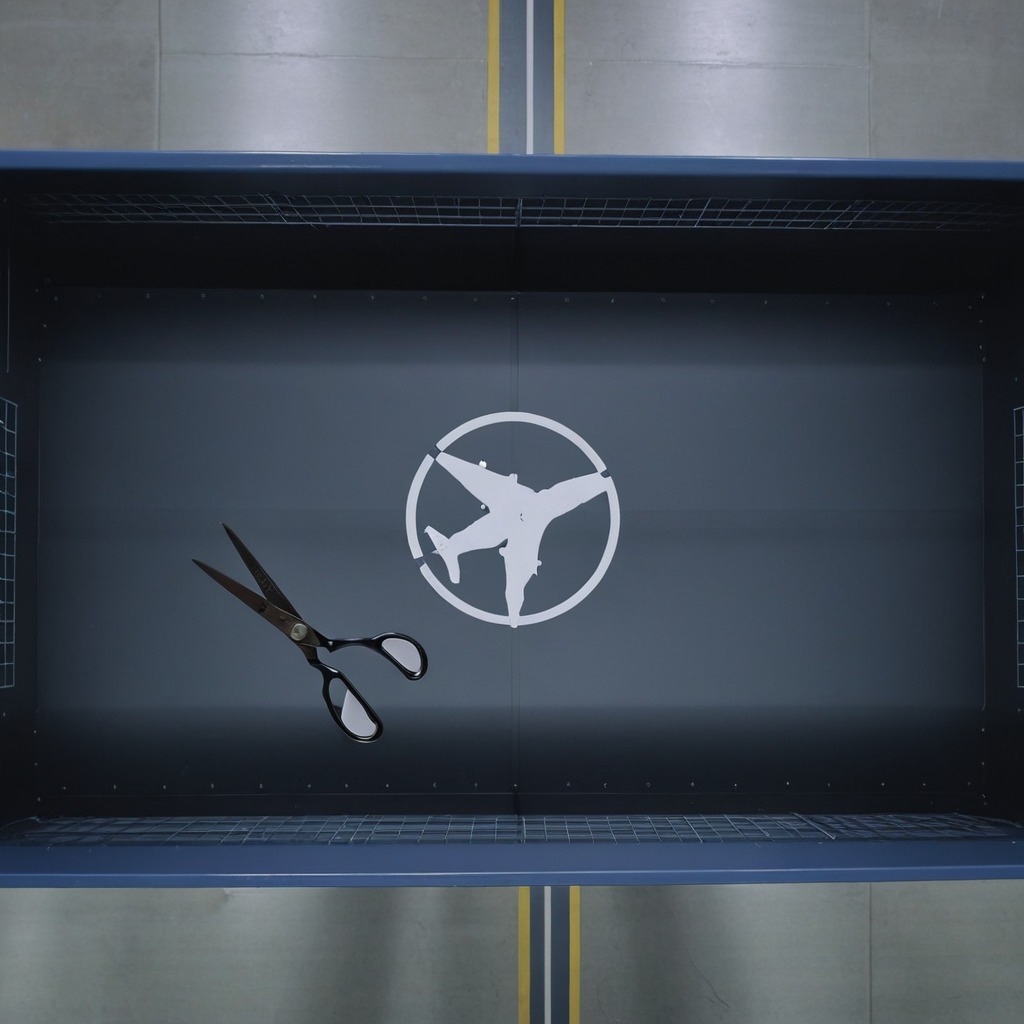
A scissor is lying on a toolbox surface in an airplane hangar workshop.